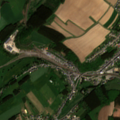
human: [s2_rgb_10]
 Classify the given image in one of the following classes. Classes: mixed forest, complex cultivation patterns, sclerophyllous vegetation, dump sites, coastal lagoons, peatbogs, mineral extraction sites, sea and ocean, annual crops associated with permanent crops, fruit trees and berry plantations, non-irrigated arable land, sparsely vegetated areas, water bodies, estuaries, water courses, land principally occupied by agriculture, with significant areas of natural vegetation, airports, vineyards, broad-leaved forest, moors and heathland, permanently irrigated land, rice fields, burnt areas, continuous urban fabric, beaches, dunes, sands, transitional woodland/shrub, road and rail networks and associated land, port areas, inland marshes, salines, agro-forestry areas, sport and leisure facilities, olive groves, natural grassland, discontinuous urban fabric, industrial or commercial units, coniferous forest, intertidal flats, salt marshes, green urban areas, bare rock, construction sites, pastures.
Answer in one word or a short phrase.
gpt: discontinuous urban fabric, non-irrigated arable land, complex cultivation patterns, coniferous forest